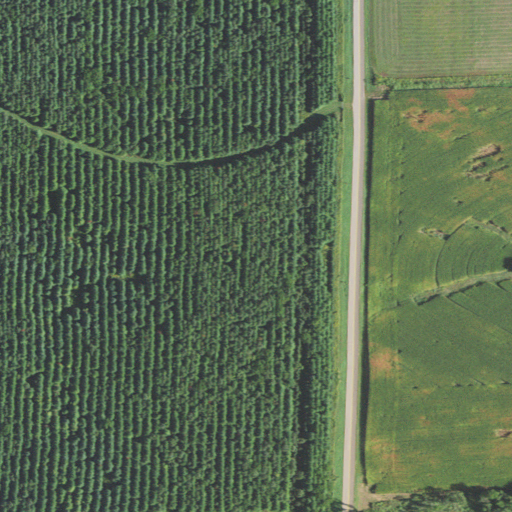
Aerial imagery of ridge(s) in Wisconsin named Sylvan Ridge containing pasture, open development, evergreen forest, cultivated crops, low intensity development, deciduous forest, and mixed forest